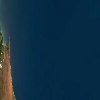
Label: water